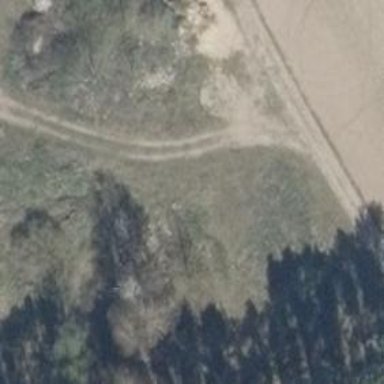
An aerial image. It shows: Grassy track with grade5 tracktype.